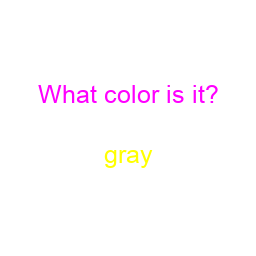
Color: yellow
Color name shown: gray
Background color: white
Question text color: magenta